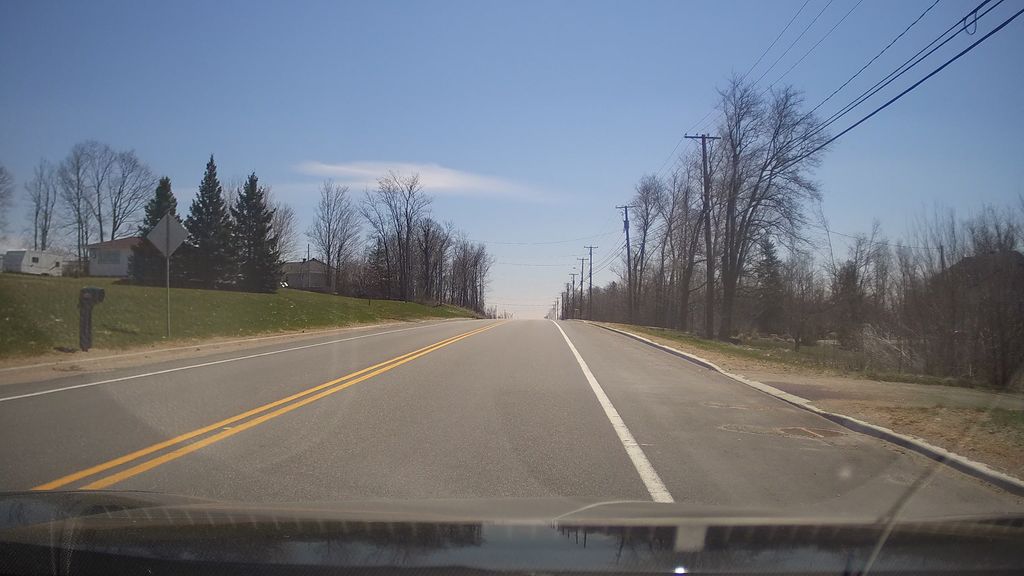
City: ottawa-gatineau